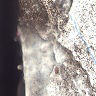
Metastatic tissue present: no